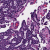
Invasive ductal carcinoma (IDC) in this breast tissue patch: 1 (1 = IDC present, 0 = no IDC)